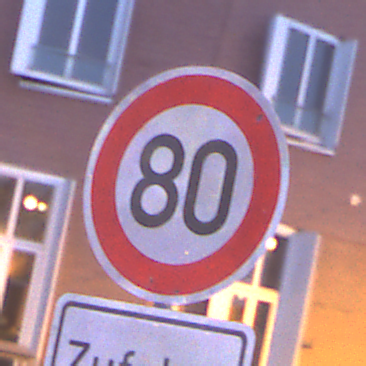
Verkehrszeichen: Geschwindigkeit80
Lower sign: HinweiseAufGefahrenDurchVerbaleAngabe11
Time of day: Night
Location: Outdoor (Urban)
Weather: PartlyCloudy
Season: NotSpecified
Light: Artificial